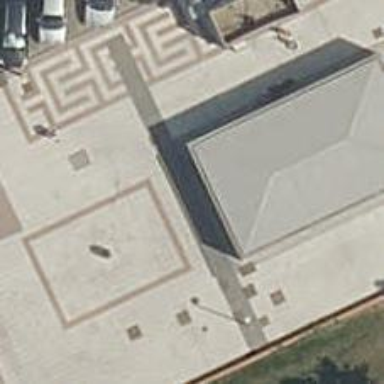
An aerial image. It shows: Subway entrance.